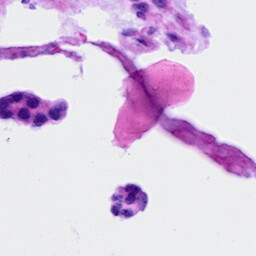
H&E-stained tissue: Ovarian